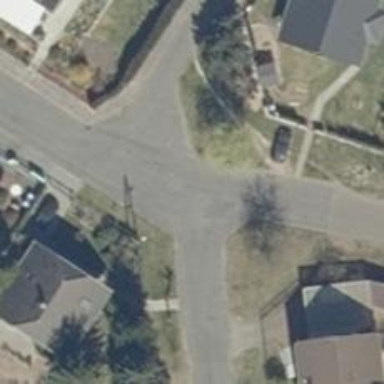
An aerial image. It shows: Residential road with asphalt surface.